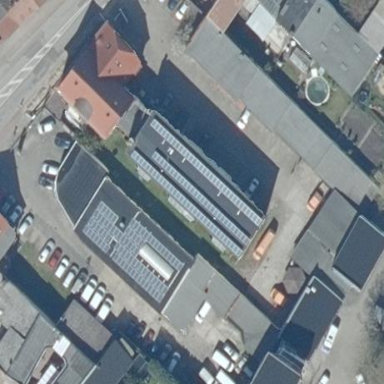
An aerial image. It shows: Small solar photovoltaic panel generator is producing electricity.